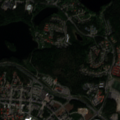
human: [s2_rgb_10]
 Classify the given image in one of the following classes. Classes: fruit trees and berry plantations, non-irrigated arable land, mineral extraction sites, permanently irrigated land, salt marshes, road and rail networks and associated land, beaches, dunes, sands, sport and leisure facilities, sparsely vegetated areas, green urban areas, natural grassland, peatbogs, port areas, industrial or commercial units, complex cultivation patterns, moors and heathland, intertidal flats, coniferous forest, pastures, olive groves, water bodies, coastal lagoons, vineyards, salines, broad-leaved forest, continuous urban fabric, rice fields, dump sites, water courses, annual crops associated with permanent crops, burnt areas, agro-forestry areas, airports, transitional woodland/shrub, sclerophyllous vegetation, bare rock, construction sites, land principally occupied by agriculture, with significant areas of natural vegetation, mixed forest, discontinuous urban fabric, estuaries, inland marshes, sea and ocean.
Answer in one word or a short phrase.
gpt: discontinuous urban fabric, coniferous forest, water bodies